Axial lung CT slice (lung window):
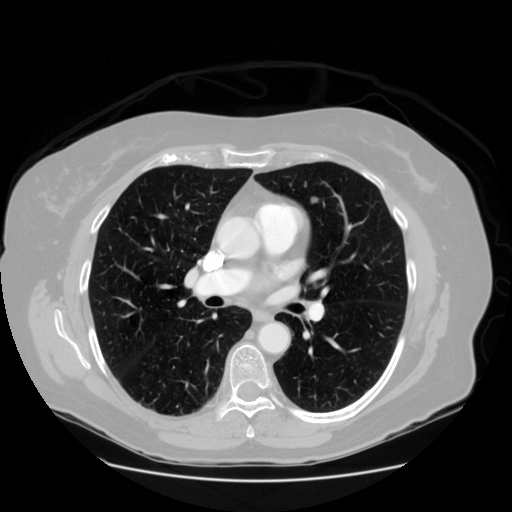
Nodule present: yes
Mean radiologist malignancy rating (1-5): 3